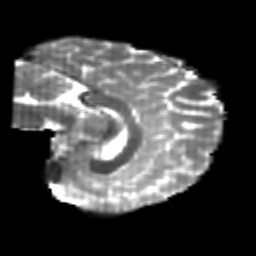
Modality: T2w
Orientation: sagittal
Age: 22
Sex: female
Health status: healthy
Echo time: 0.074 s